Interaction volume radius: 10 \u00c5
Interaction volume height: 10 \u00c5
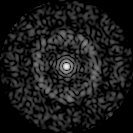
Disorder parameter: 0.8527